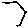
Label: hexagon